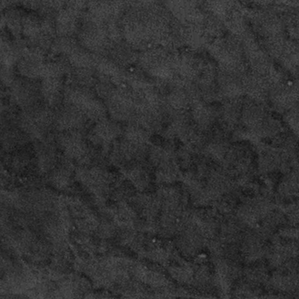
Label: frost